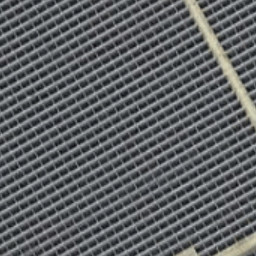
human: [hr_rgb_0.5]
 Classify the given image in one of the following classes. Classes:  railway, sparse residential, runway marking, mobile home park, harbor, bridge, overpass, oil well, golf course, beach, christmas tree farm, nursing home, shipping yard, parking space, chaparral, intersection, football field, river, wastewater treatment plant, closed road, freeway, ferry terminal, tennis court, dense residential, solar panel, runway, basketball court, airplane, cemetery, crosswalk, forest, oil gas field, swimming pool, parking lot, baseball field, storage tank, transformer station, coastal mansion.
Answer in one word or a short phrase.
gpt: solar panel